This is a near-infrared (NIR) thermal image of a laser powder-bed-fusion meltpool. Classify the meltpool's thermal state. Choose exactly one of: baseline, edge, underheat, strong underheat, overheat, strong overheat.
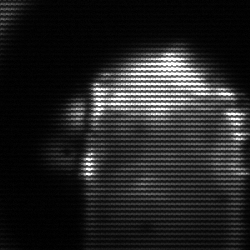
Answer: baseline